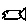
Label: fish